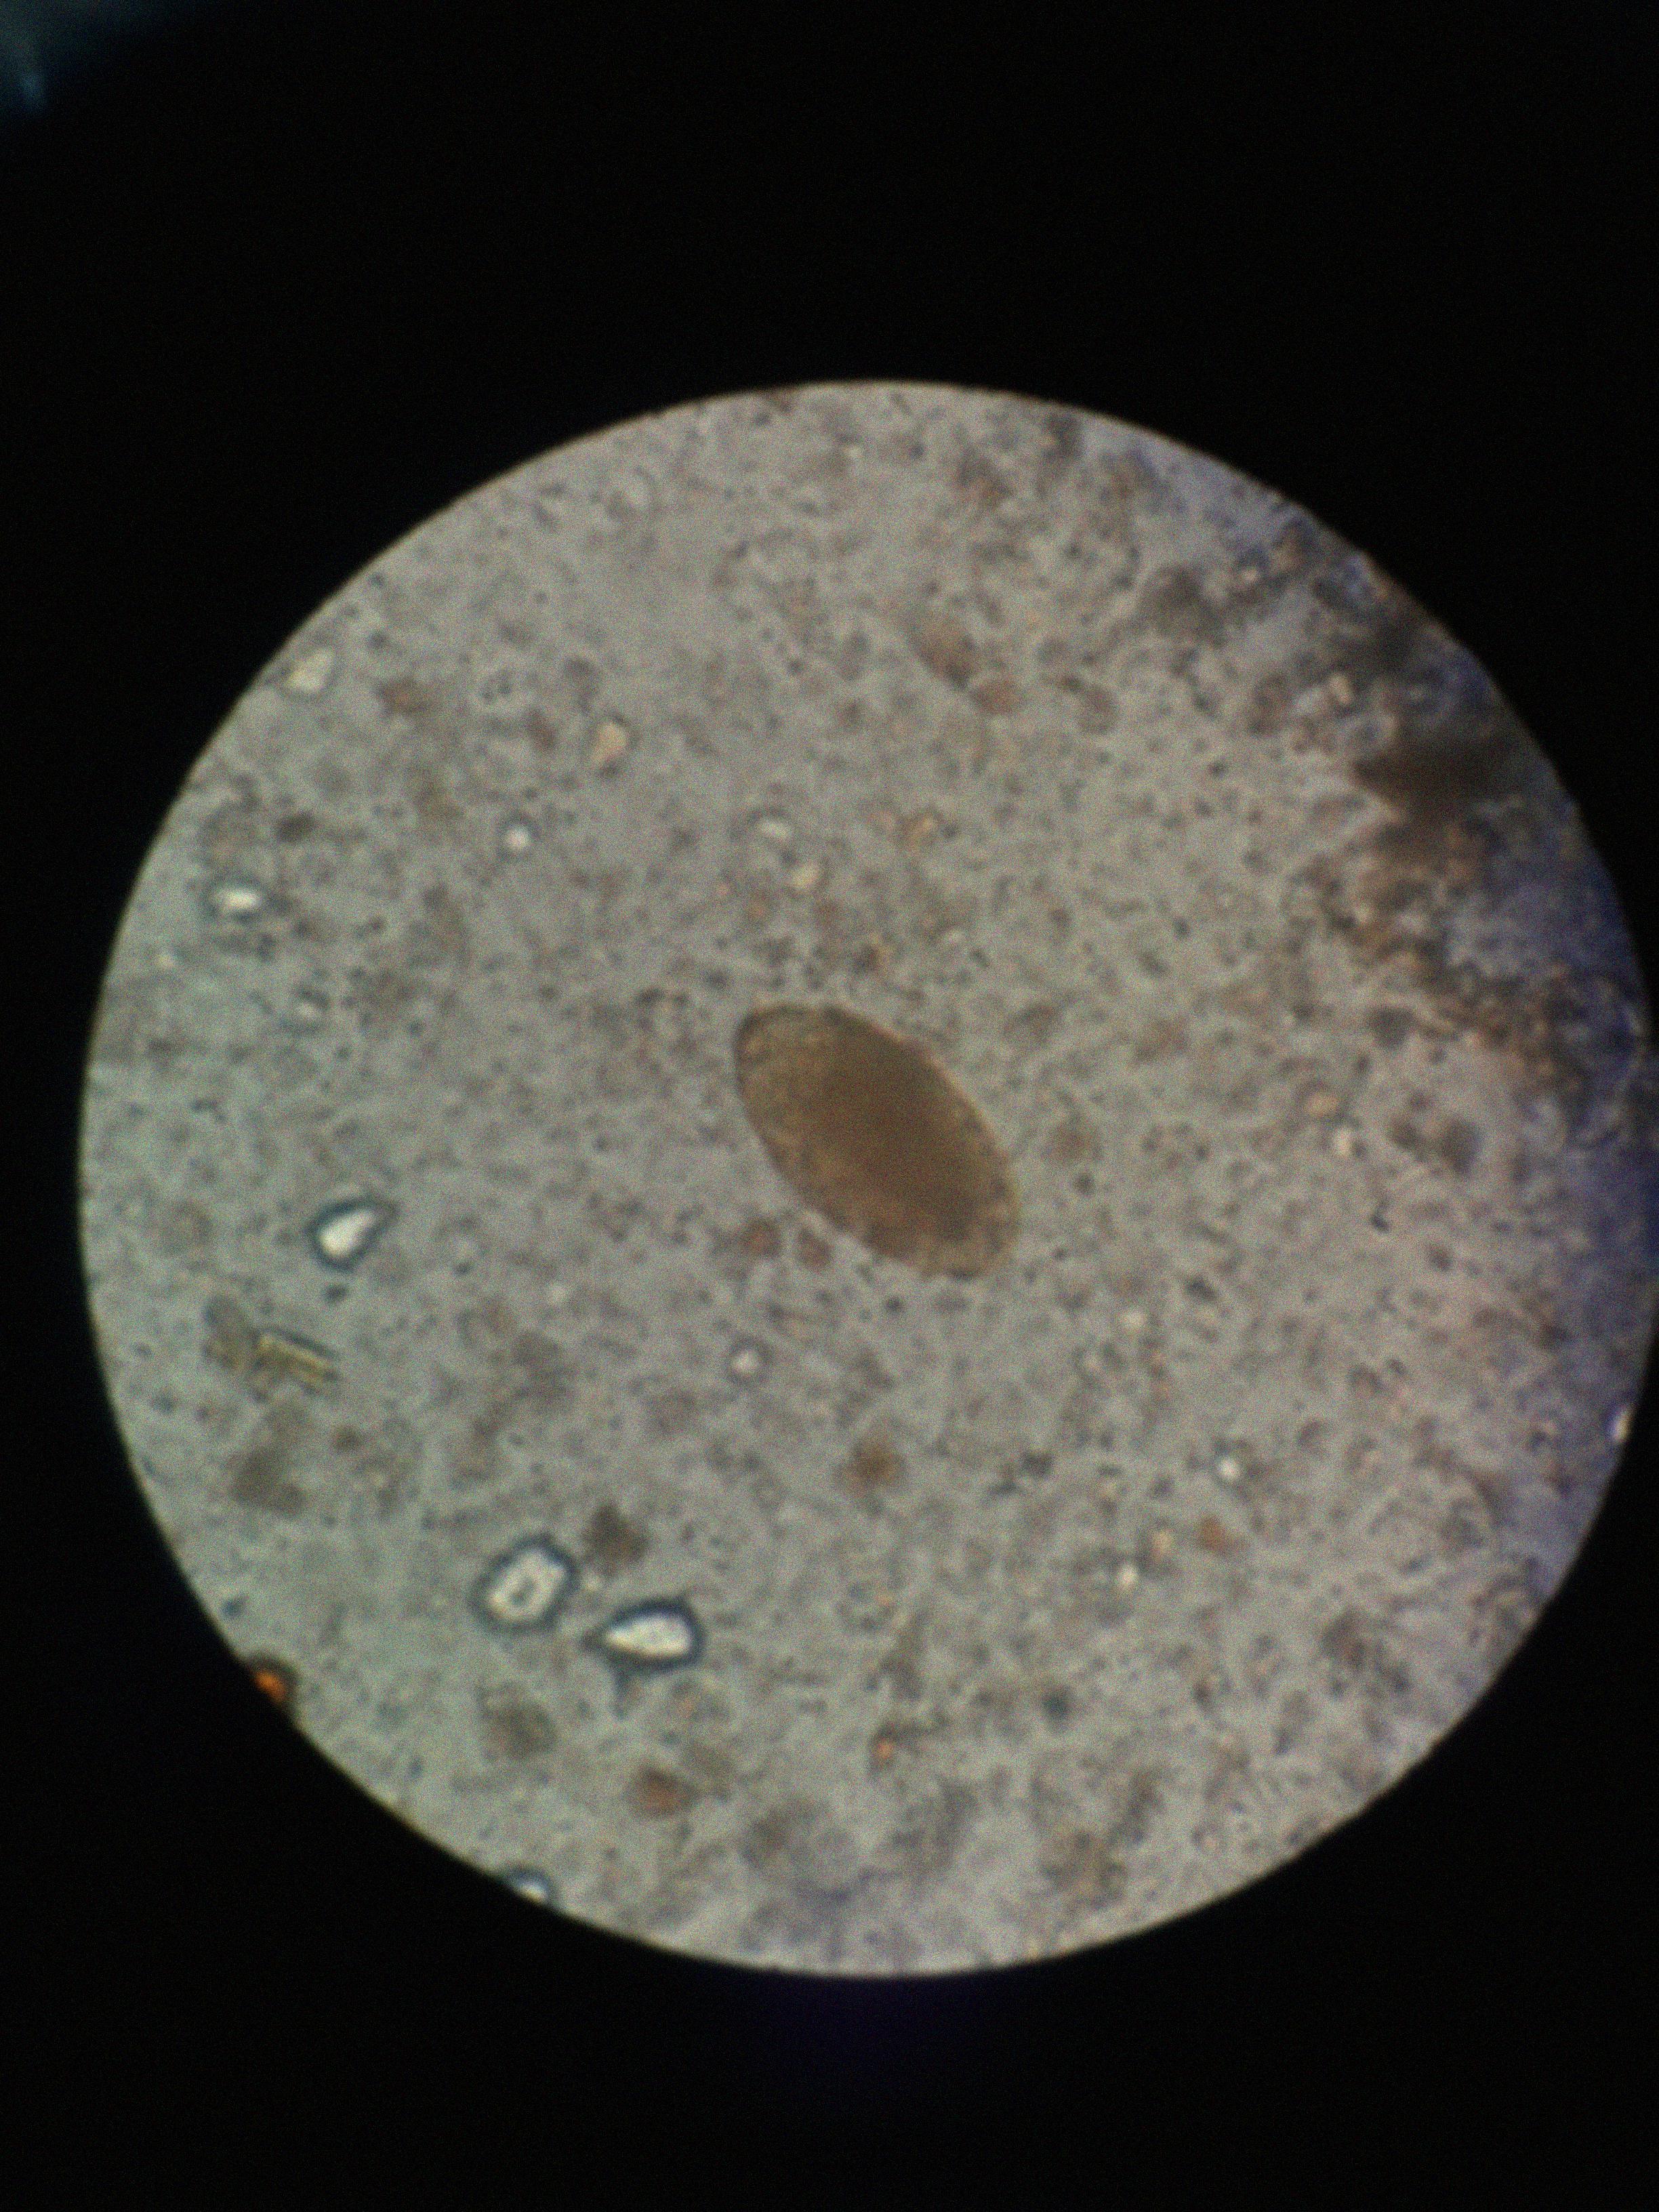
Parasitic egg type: Fasciolopsis buski